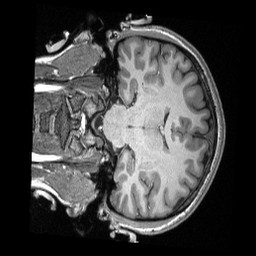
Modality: T1w
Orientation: coronal
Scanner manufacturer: siemens
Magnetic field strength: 3 T
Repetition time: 2.3 s
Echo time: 0.00308 s